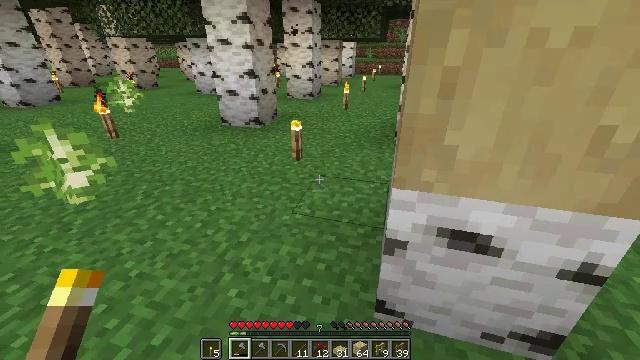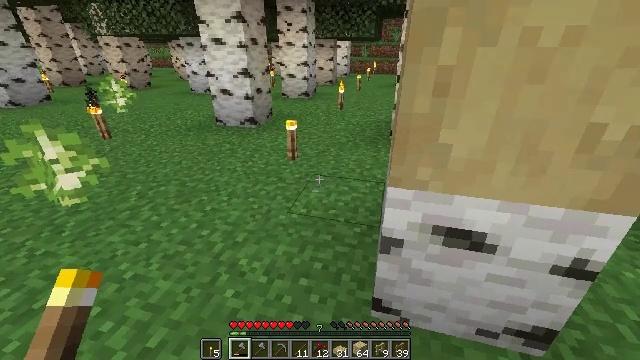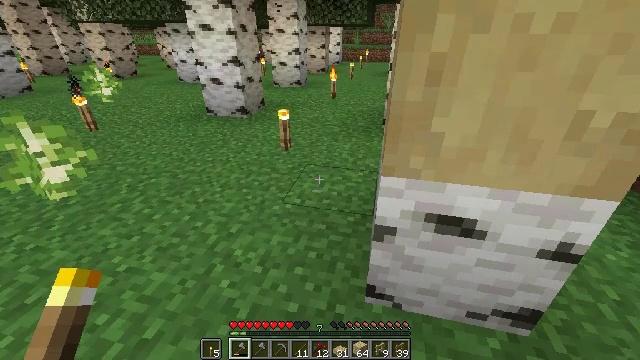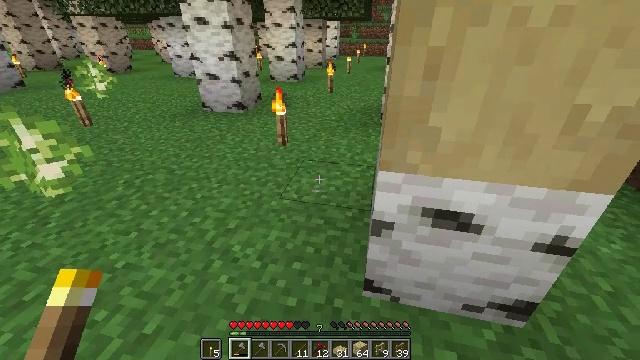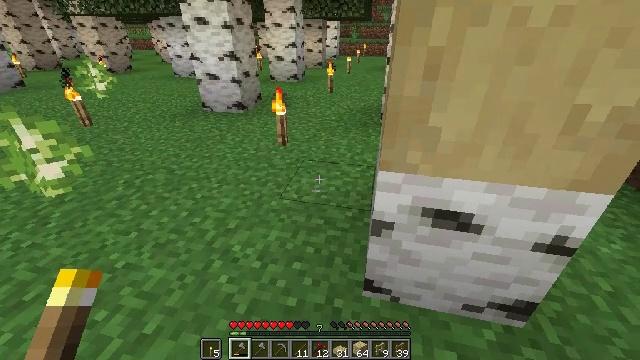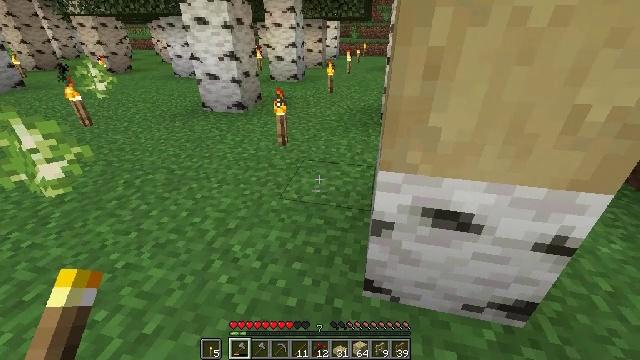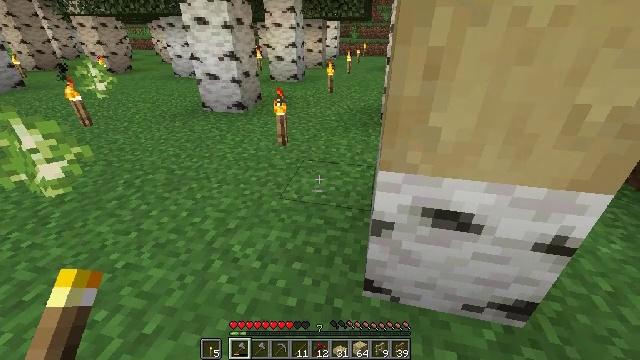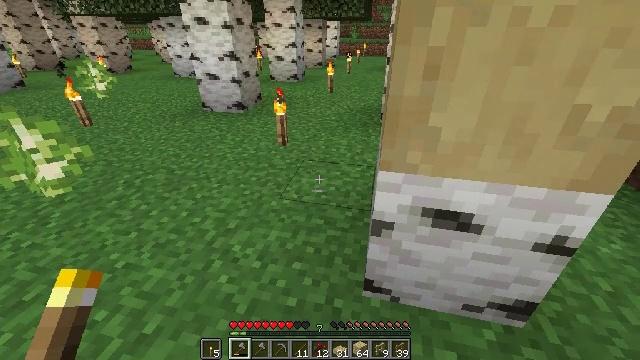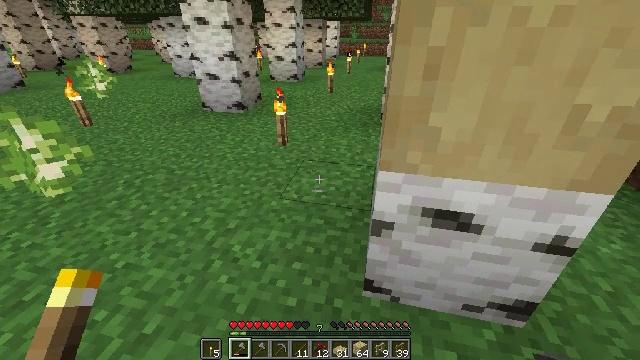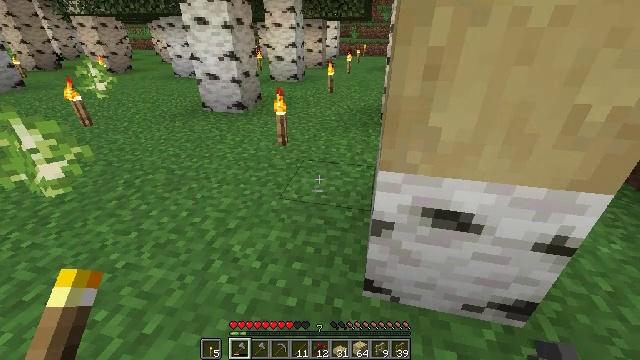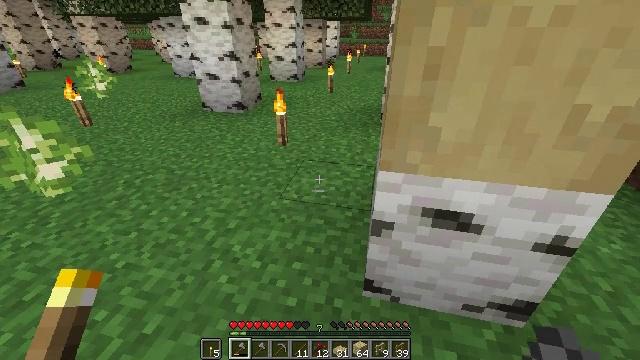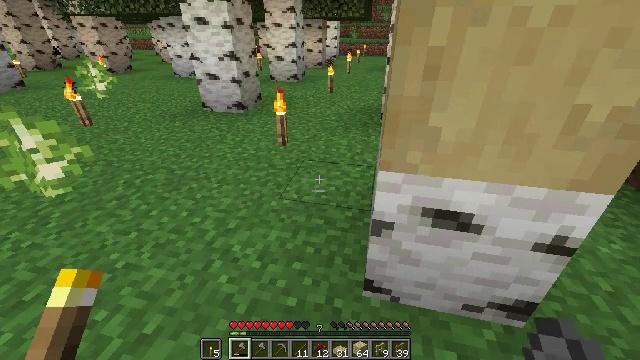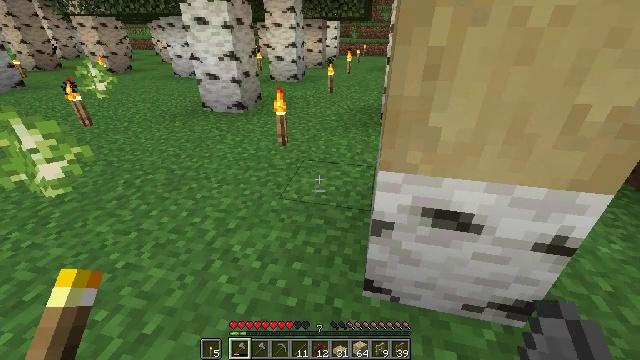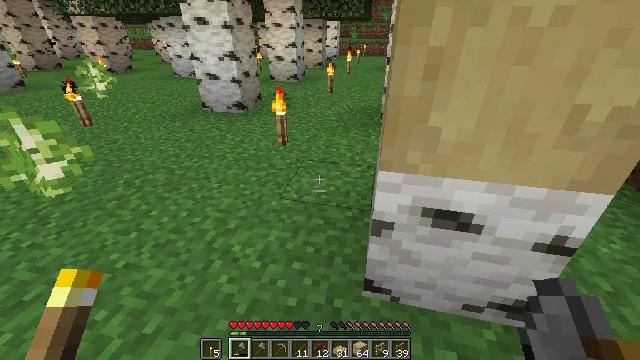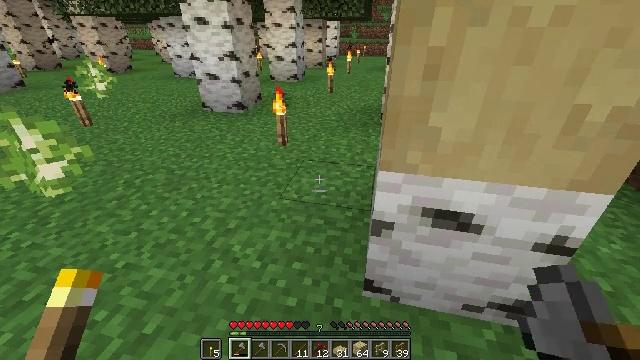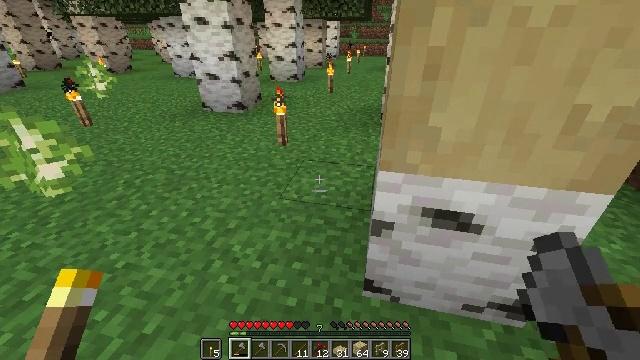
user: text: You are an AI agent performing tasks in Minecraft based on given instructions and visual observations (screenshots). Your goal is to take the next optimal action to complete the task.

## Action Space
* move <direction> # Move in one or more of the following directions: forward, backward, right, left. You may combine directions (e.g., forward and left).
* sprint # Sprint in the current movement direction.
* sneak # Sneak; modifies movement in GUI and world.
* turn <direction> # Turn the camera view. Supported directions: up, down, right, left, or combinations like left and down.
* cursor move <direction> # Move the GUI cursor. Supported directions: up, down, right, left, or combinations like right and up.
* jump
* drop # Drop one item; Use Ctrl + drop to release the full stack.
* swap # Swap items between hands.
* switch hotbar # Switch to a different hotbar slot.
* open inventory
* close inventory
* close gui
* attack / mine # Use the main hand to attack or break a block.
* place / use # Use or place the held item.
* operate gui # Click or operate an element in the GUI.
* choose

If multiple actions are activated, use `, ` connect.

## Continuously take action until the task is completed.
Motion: motion action
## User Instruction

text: Mine the stripped birch log.
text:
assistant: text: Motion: turn right
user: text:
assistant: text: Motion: turn right and down
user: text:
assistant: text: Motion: turn down
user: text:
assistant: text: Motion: no_op
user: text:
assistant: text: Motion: no_op
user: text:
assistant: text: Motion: no_op
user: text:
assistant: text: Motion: no_op
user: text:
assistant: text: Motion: no_op
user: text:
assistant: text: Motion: no_op
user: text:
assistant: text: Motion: no_op
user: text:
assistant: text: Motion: no_op
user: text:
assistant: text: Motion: no_op
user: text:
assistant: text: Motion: no_op
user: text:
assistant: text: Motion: no_op
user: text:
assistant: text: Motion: no_op
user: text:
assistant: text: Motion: no_op
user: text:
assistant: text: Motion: no_op
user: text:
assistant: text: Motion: no_op
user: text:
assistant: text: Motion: no_op
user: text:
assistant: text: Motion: no_op
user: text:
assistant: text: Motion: no_op
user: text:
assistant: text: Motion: no_op
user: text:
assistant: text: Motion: no_op
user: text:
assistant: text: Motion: no_op
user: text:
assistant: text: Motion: no_op
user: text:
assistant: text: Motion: no_op
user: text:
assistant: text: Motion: no_op
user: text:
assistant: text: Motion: no_op
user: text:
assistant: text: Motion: no_op
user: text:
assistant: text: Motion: no_op